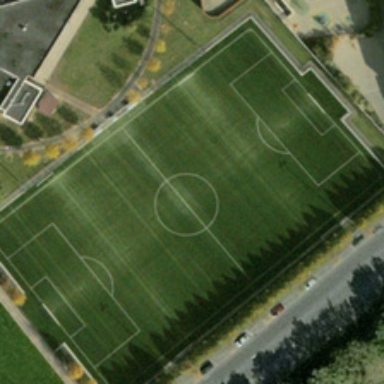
A football field is near several buildings and a road with several cars .